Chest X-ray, AP view. Patient: 33 years old, sex M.
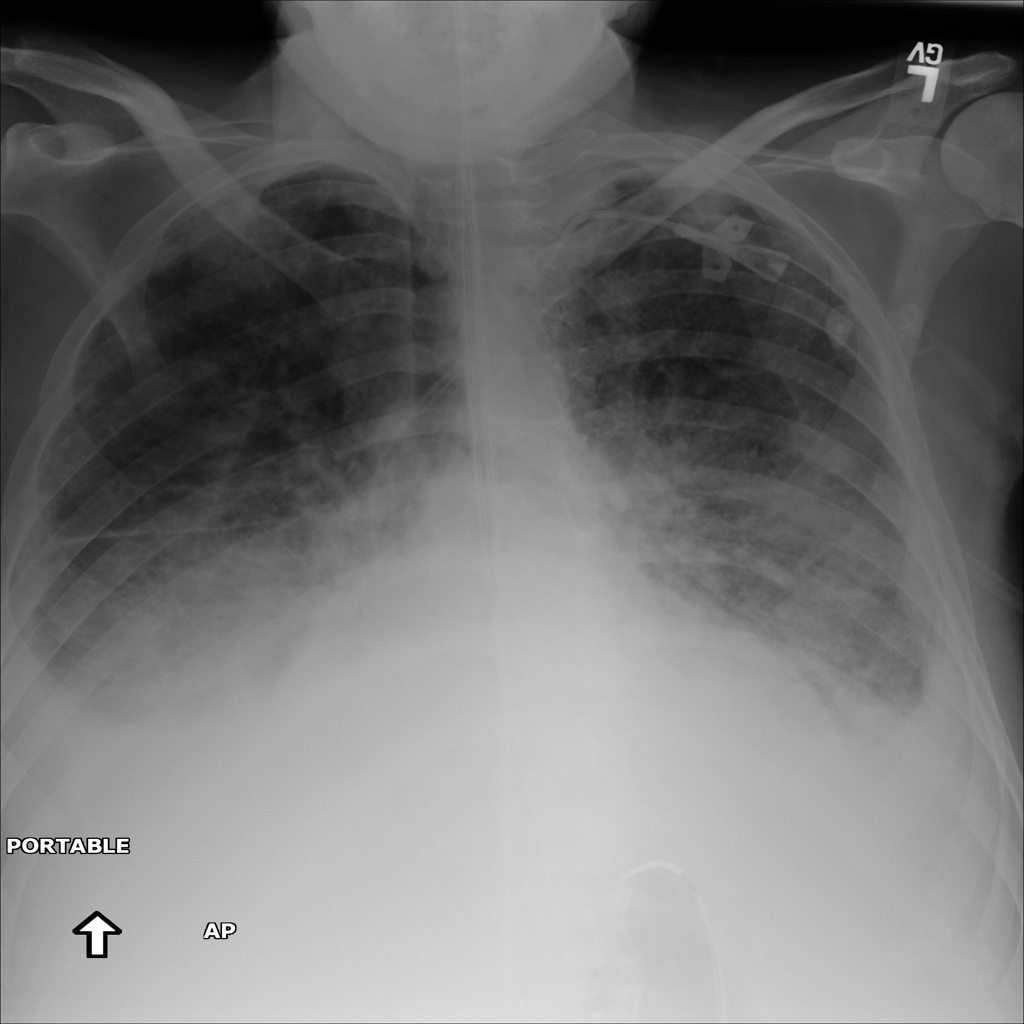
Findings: Cardiomegaly, Edema, Effusion, Infiltration